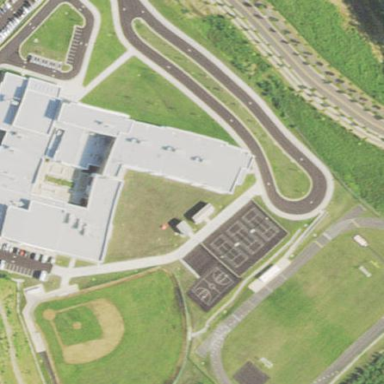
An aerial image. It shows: School.